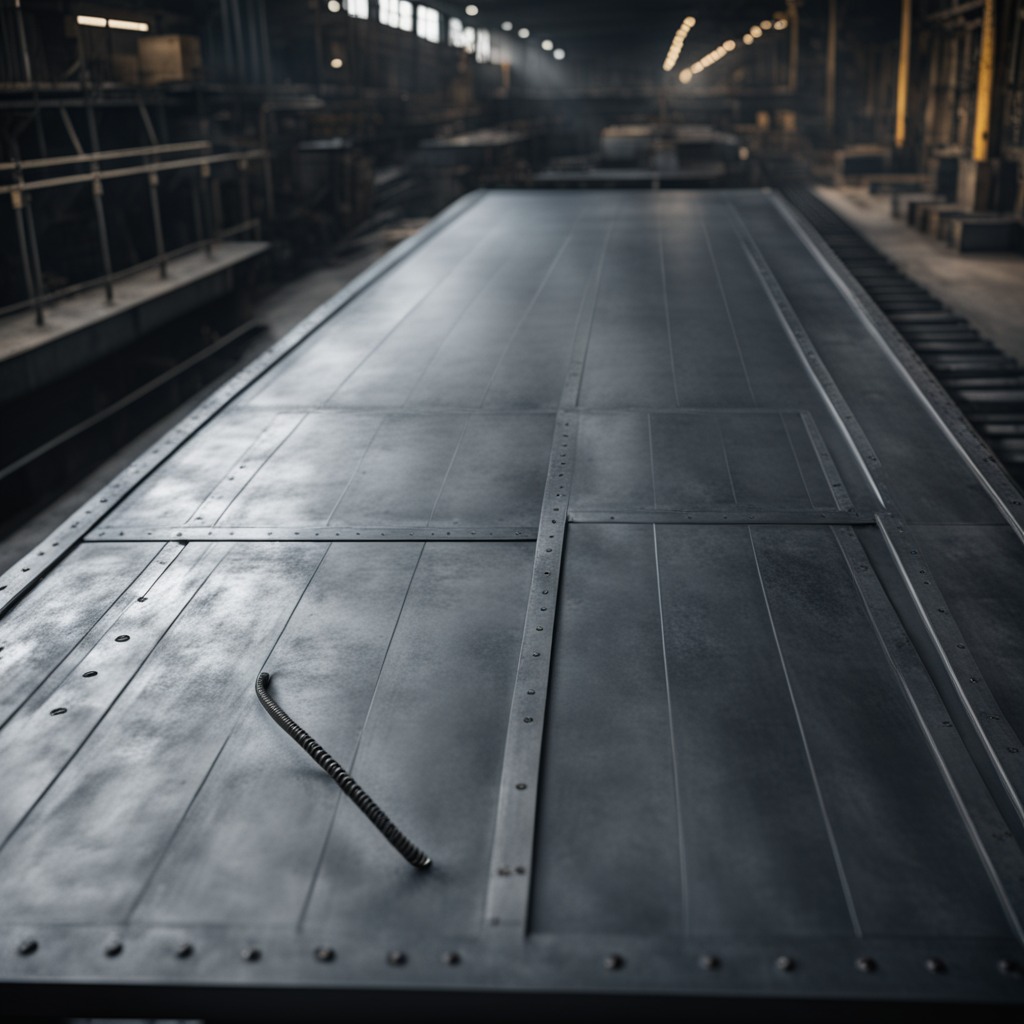
A coiled metal spring lies on a cold steel table in a mining workshop.